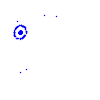
Particle: pion